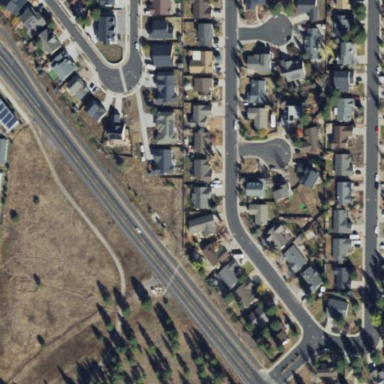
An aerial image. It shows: Suburb.